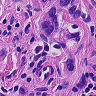
Metastatic tissue present: yes